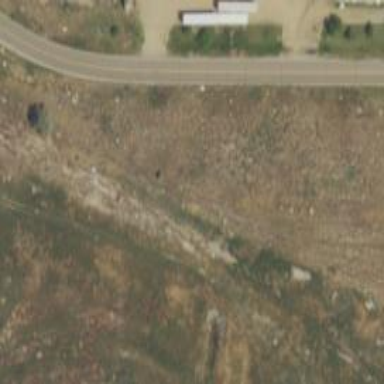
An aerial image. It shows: Abandoned railway.